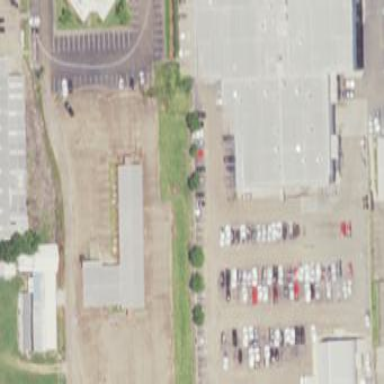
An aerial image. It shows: Building housing car shop.